Question: I'm trying to build a simple slider that consists of a static 'window' and movable list of items.

where parent container shows only one item and hides all the rest.
I've tried to do something like this but appears this is wrong:
'''
<div id="category-selector">
<div class="categories-list clearfix">
<a class="category">sports</a>
<a class="category">fashion</a>
<a class="category">health</a>
</div>
</div>
#category-selector {
width: 300px; margin: 0 auto; position: relative; z-index: 1;
border: 2px solid #ccc;
-moz-box-sizing: content-box; -webkit-box-sizing: content-box; box-sizing: content-box; height: 55px;
overflow: hidden;
}
.categories-list {
position: absolute; top: 0; left: 0; display: block;
}
a.category {
display: block; float: left; width: 100%; padding: 10px;
font-size: 30px; font-family: Cambria, 'Segoe UI', sans-serif; line-height: 35px;
text-decoration: none; text-align: center; color: #42a6ce;
}
'''
How do I achieve this functionality?
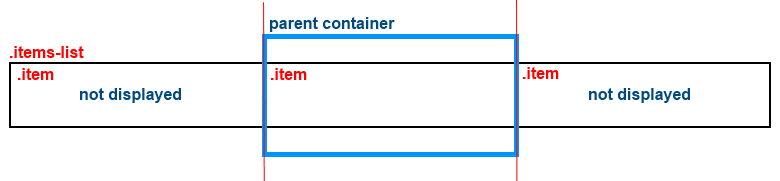
Answer: Try this:
'''
.categories-list {
display: block;
white-space: nowrap;
/*margin-left: -300px;*/
}
a.category {
display: inline-block;
width: 280px;
padding: 10px;
font-size: 30px; font-family: Cambria, 'Segoe UI', sans-serif; line-height: 35px;
text-decoration: none; text-align: center; color: #42a6ce;
}
'''
If you want to have links arranged from left to right, you should set them fixed width. If you set 100% then they will always try to fill container. Setring 'display' to 'inline-block' allows us to avoid wraping line by setting 'white-space: nowrap;' on container.
To scroll it just set margin on container for example 'margin-left: -300px;'
Working sample: <URL>
Alternatively you may try this:
'''
.categories-list {
display: block;
white-space: nowrap;
margin-left: -300px;
width: 10000px; /* long enough to fit all links */
}
a.category {
display: block;
float:left;
width: 280px;
padding: 10px;
font-size: 30px; font-family: Cambria, 'Segoe UI', sans-serif; line-height: 35px;
text-decoration: none; text-align: center; color: #42a6ce;
}
'''
This uses 'display:block' and 'float:left' like in your attempt, but widths are fixed. To have all links in one line 'categories-list' must be wider then all links together.
Working sample: <URL>